Current action and preconditions to check: trajectory_clear

Your task: For each precondition in the list above, predict whether it will hold at this action.

Consider the current scene as observed from the mobile robot's camera, and analyze the predicted future states of all dynamic agents (e.g., people, animals, vehicles, or any moving entities) within the NEXT SECOND.

IMPORTANT: Only answer "very likely" if you are absolutely certain—based on strong, clear evidence—that a dynamic agent will violate the precondition in the predicted future state. Do NOT answer "very likely" for unlikely, ambiguous, or low-probability risks.

Ask yourself for each precondition: Is there a high probability, with clear and convincing evidence, that the predicted future states of any dynamic agent will interfere with the predicted future state of the currently executing action within the NEXT SECOND, causing that precondition to fail?

Assess the risk level based on these predictions. Use "likely" or "very likely" if motions create a clear risk of interference.

Use "neutral" or "improbable" if agents are nearby but their predicted paths are clearly diverging or non-conflicting.

Failure Risk Categories: "very improbable", "improbable", "neutral", "likely", "very likely"

Answer Format: Output ONLY the probability_of_failure value from these categories: "very improbable", "improbable", "neutral", "likely", "very likely"

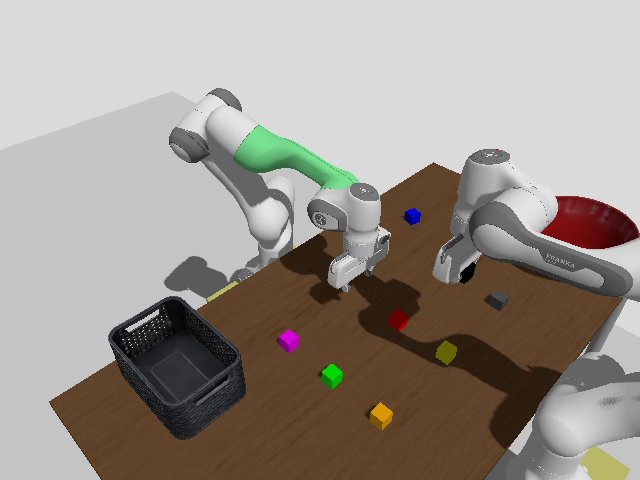

Answer: very improbable